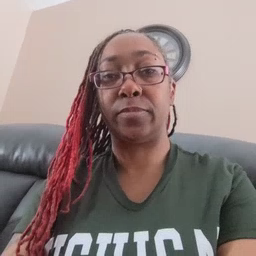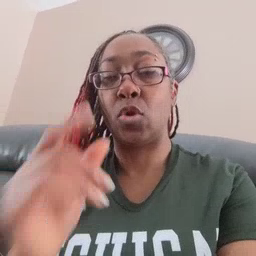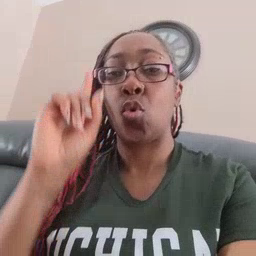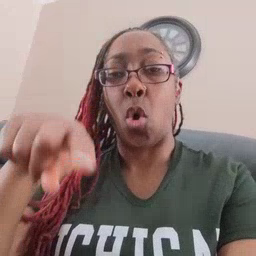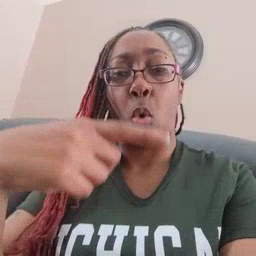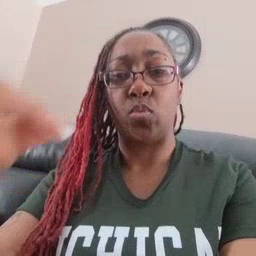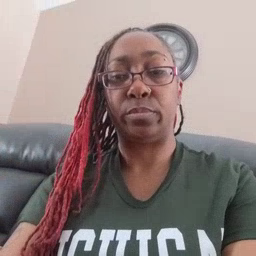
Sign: go